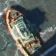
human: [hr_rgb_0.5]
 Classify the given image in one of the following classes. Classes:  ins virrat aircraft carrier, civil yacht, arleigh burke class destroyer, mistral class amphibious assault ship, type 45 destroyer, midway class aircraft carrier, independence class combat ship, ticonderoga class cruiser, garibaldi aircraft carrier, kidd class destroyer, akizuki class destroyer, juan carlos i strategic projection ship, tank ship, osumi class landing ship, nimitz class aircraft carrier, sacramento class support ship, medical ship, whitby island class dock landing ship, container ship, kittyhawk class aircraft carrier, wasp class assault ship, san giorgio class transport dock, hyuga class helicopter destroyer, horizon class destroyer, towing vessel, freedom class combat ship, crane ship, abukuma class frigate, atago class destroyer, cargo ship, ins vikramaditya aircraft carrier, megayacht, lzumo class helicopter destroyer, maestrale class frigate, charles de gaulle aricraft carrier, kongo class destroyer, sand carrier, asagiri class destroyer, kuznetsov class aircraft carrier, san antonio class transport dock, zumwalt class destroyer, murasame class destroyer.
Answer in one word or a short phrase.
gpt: Towing vessel